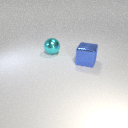
large cyan metal sphere to the left of large blue metal cube